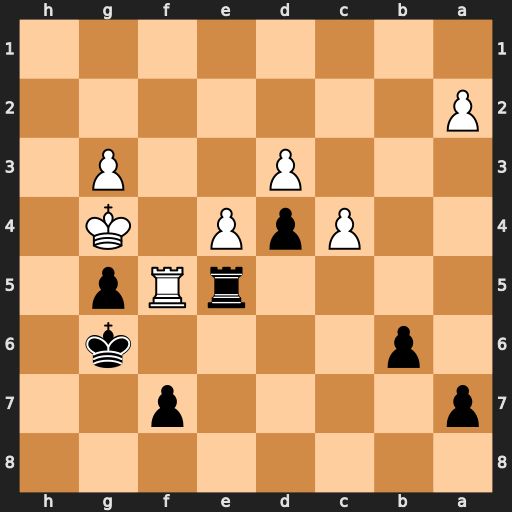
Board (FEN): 8/p4p2/1p4k1/4rRp1/2PpP1K1/3P2P1/P7/8
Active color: b
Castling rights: -
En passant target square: -
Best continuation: Rxf5 exf5+ Kf6 Kh5 Kxf5